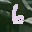
Label: 6